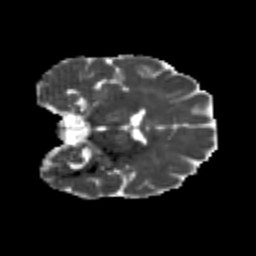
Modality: MD
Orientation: coronal
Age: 24
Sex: male
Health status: healthy
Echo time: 0.074 s